Question: <URL>
When I plot things in data.frame, I do it like:
'''
# t1 is a df
> plot((q1*s1+q2*s2)/(s1+s2),data=t1)
'''
but can I reuse this form for matrix?
'''
> M<-matrix(data=rnorm(30),ncol=2,dimnames=list(NULL,c('q1','q2')))
> plot(M)
> x=1:dim(M)[1]
> plot(x~q1/q2,data=data.frame(M),type='l')
'''

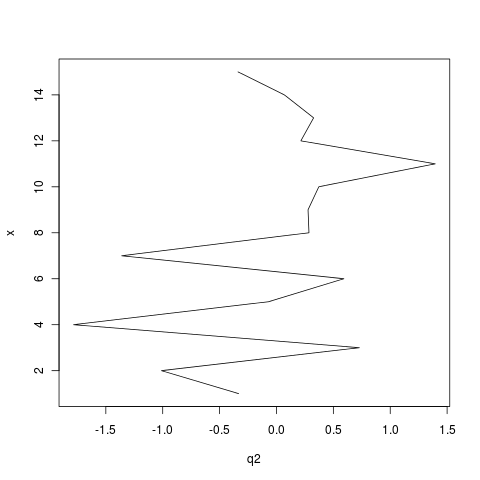
Answer: You can use for this
'''
with(data.frame(mymatrix), plot((q1*s1+q2*q2)/(s1+s2)))
'''
Hope this help